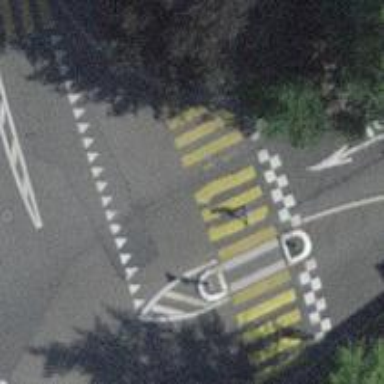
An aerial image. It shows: Kerb serving as barrier.